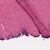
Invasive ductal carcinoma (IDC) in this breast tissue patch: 0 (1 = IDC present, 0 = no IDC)